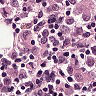
Metastatic tissue present: yes